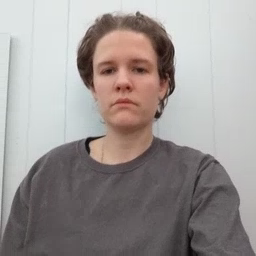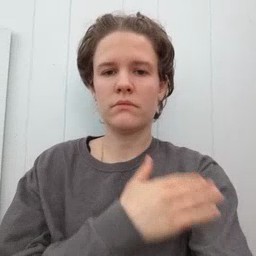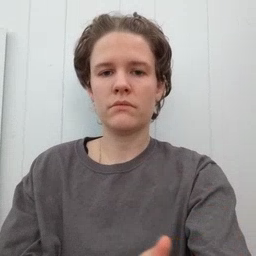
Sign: arm